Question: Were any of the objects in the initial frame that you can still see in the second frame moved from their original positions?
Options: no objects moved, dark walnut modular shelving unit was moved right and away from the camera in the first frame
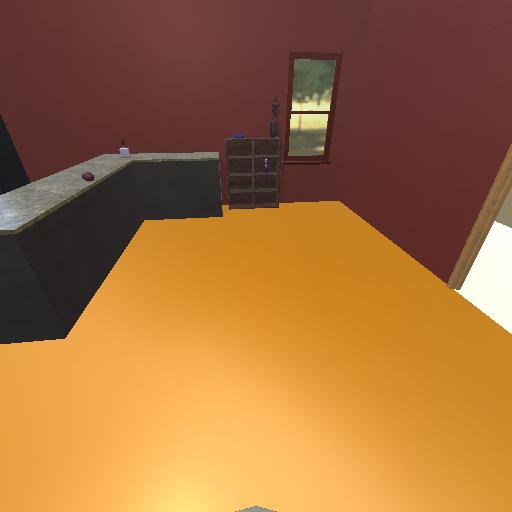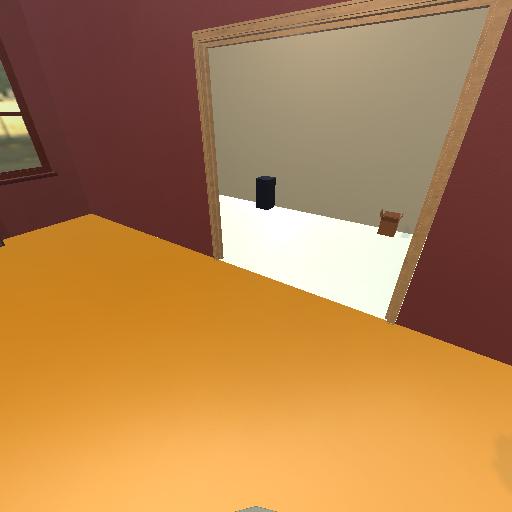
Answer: no objects moved